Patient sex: F
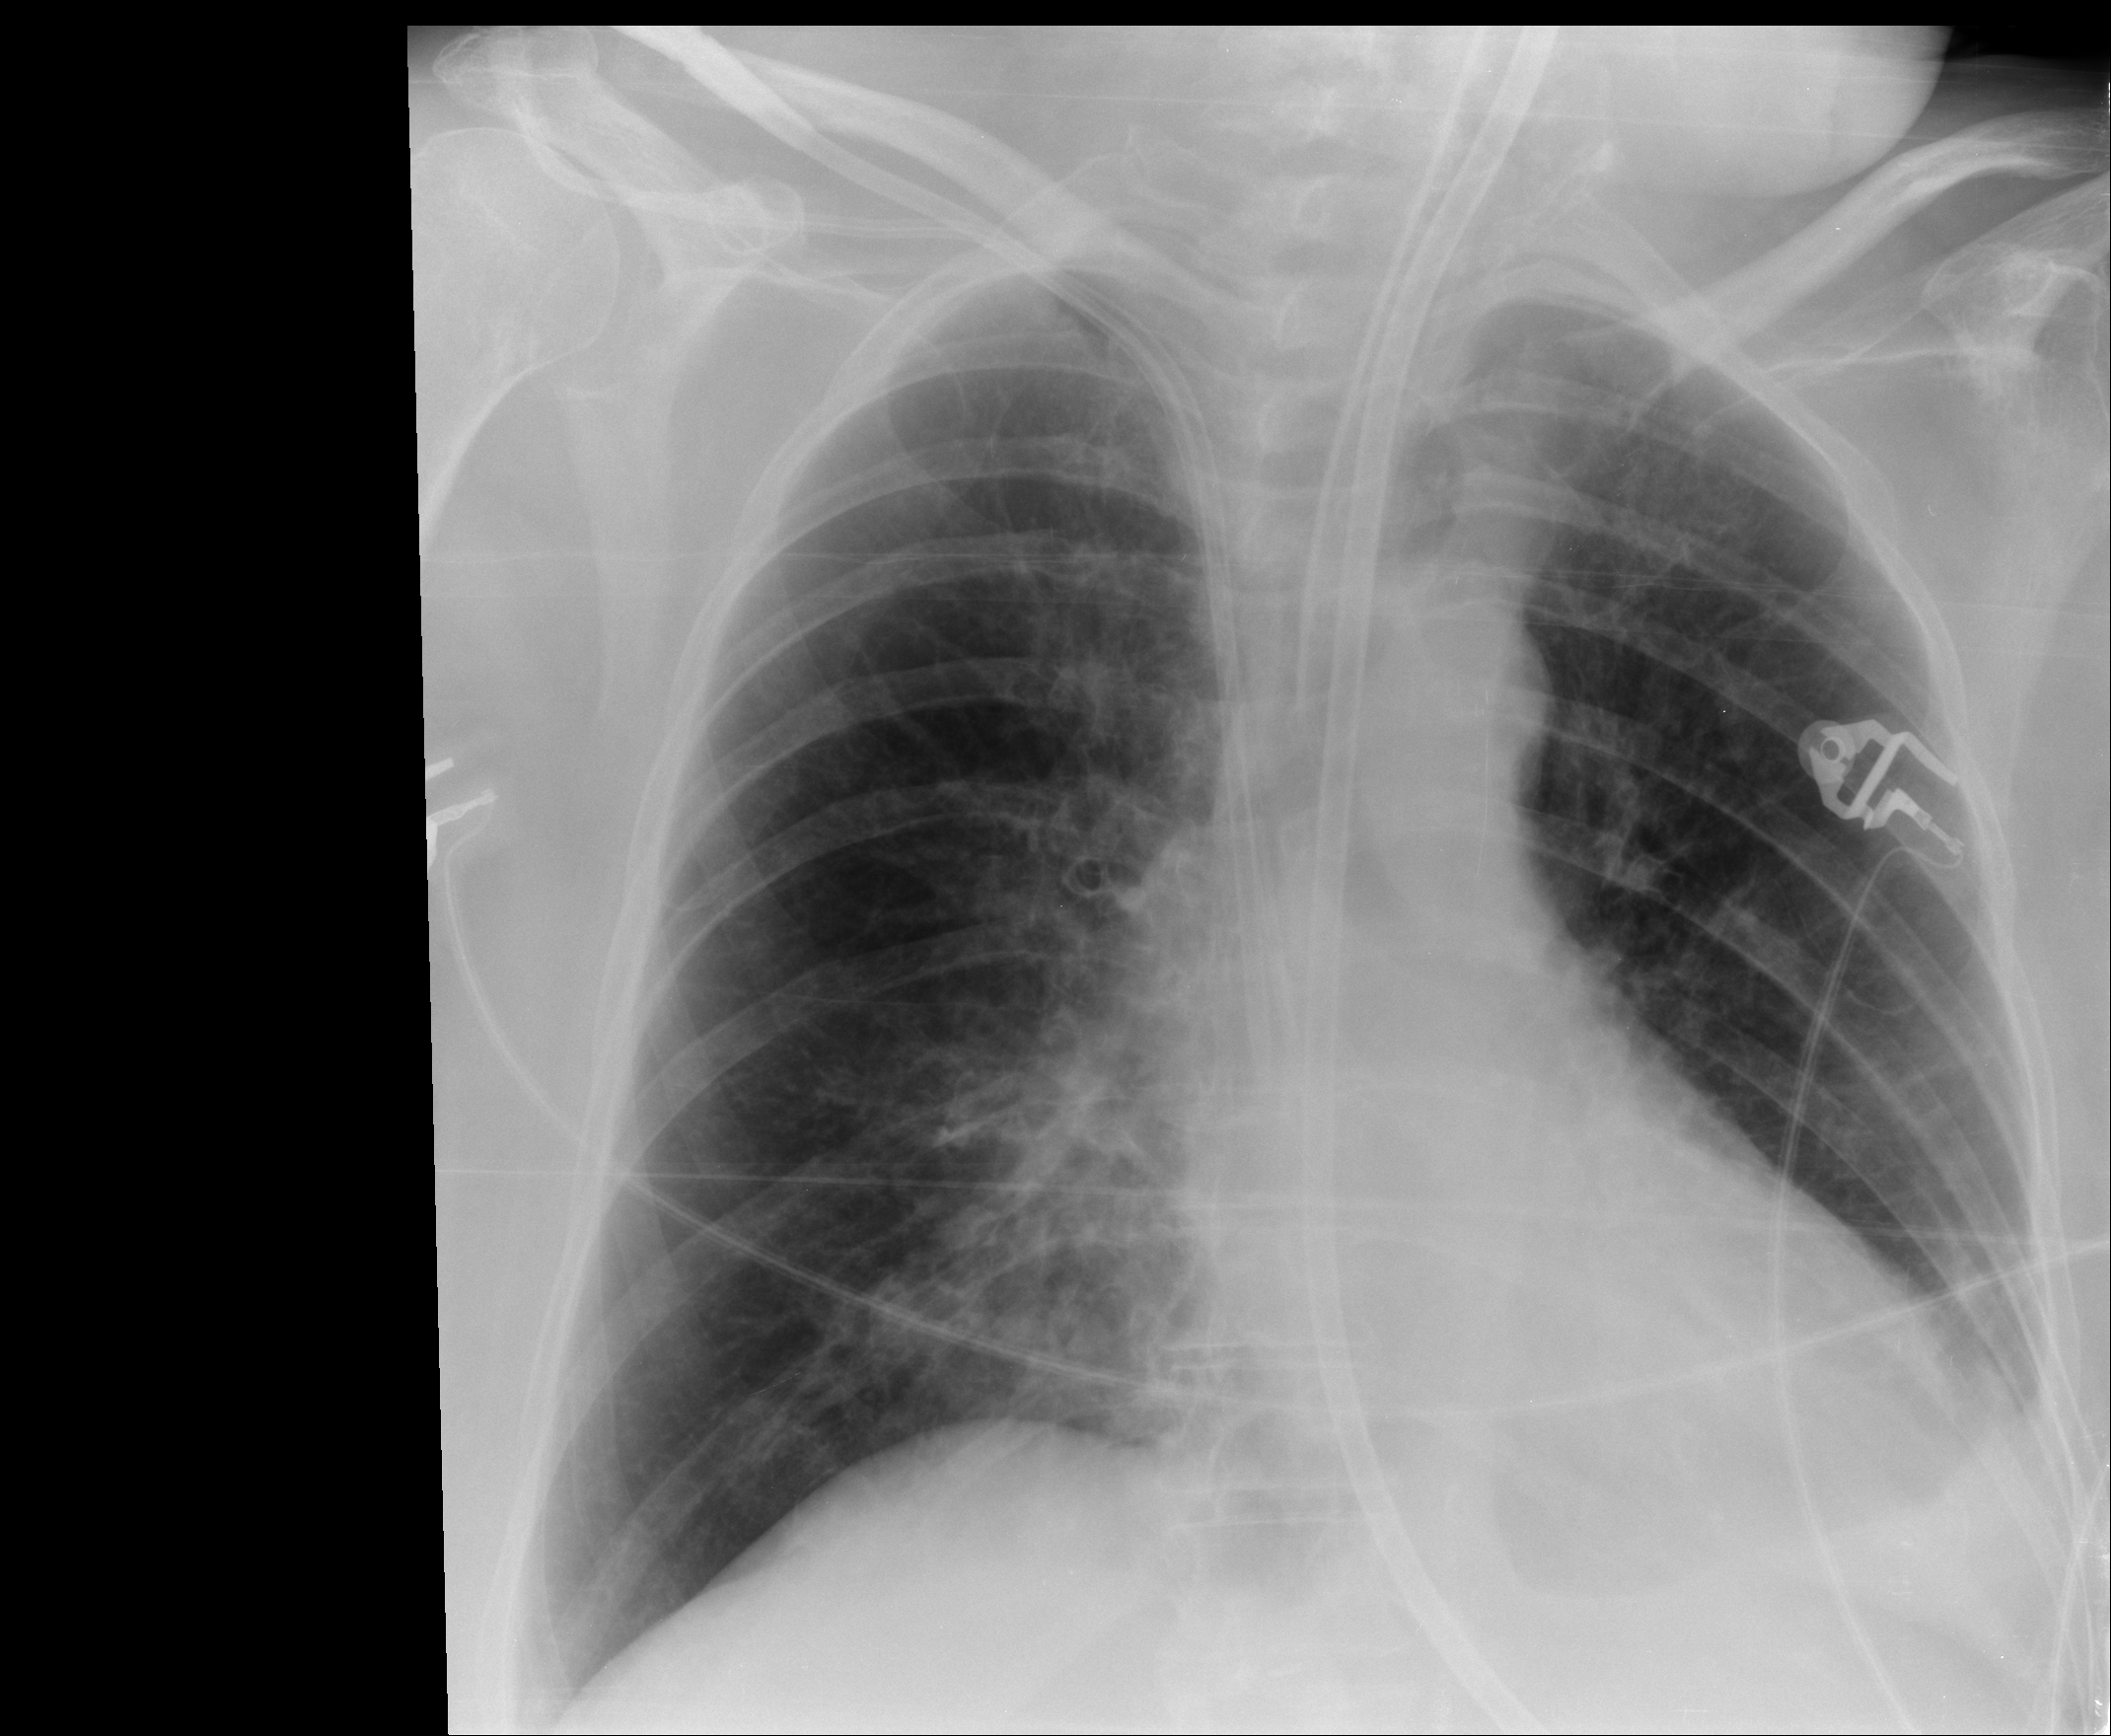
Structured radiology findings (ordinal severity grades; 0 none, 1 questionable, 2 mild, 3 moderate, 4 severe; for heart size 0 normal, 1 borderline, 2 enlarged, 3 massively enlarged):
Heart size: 0
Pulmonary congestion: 0
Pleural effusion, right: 0
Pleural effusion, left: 2
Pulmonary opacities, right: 2
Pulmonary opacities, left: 0
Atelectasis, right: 1
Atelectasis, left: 2